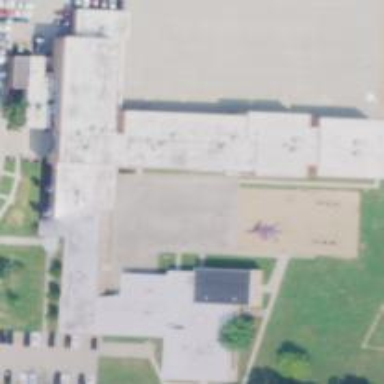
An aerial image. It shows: School building.